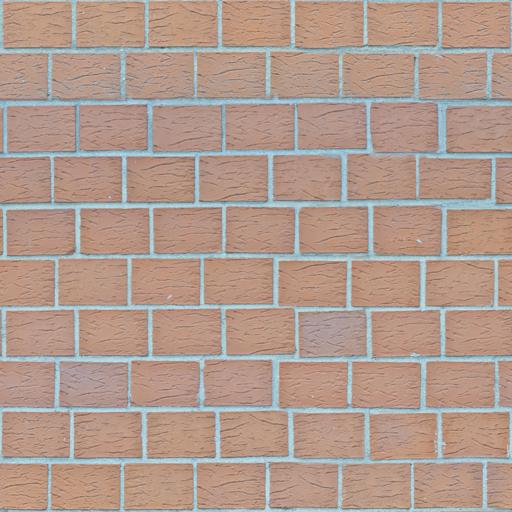
Tags: brick bricks industrial mortar orange wall